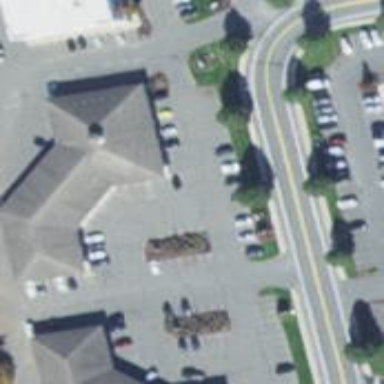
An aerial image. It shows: Building.